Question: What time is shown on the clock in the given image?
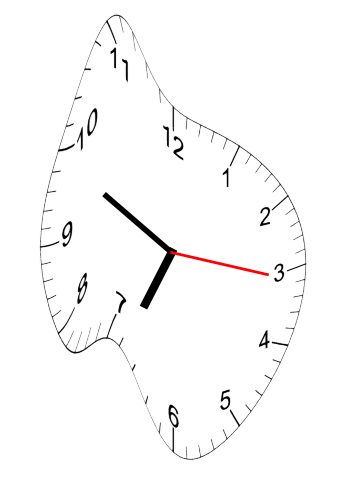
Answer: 06:49:16